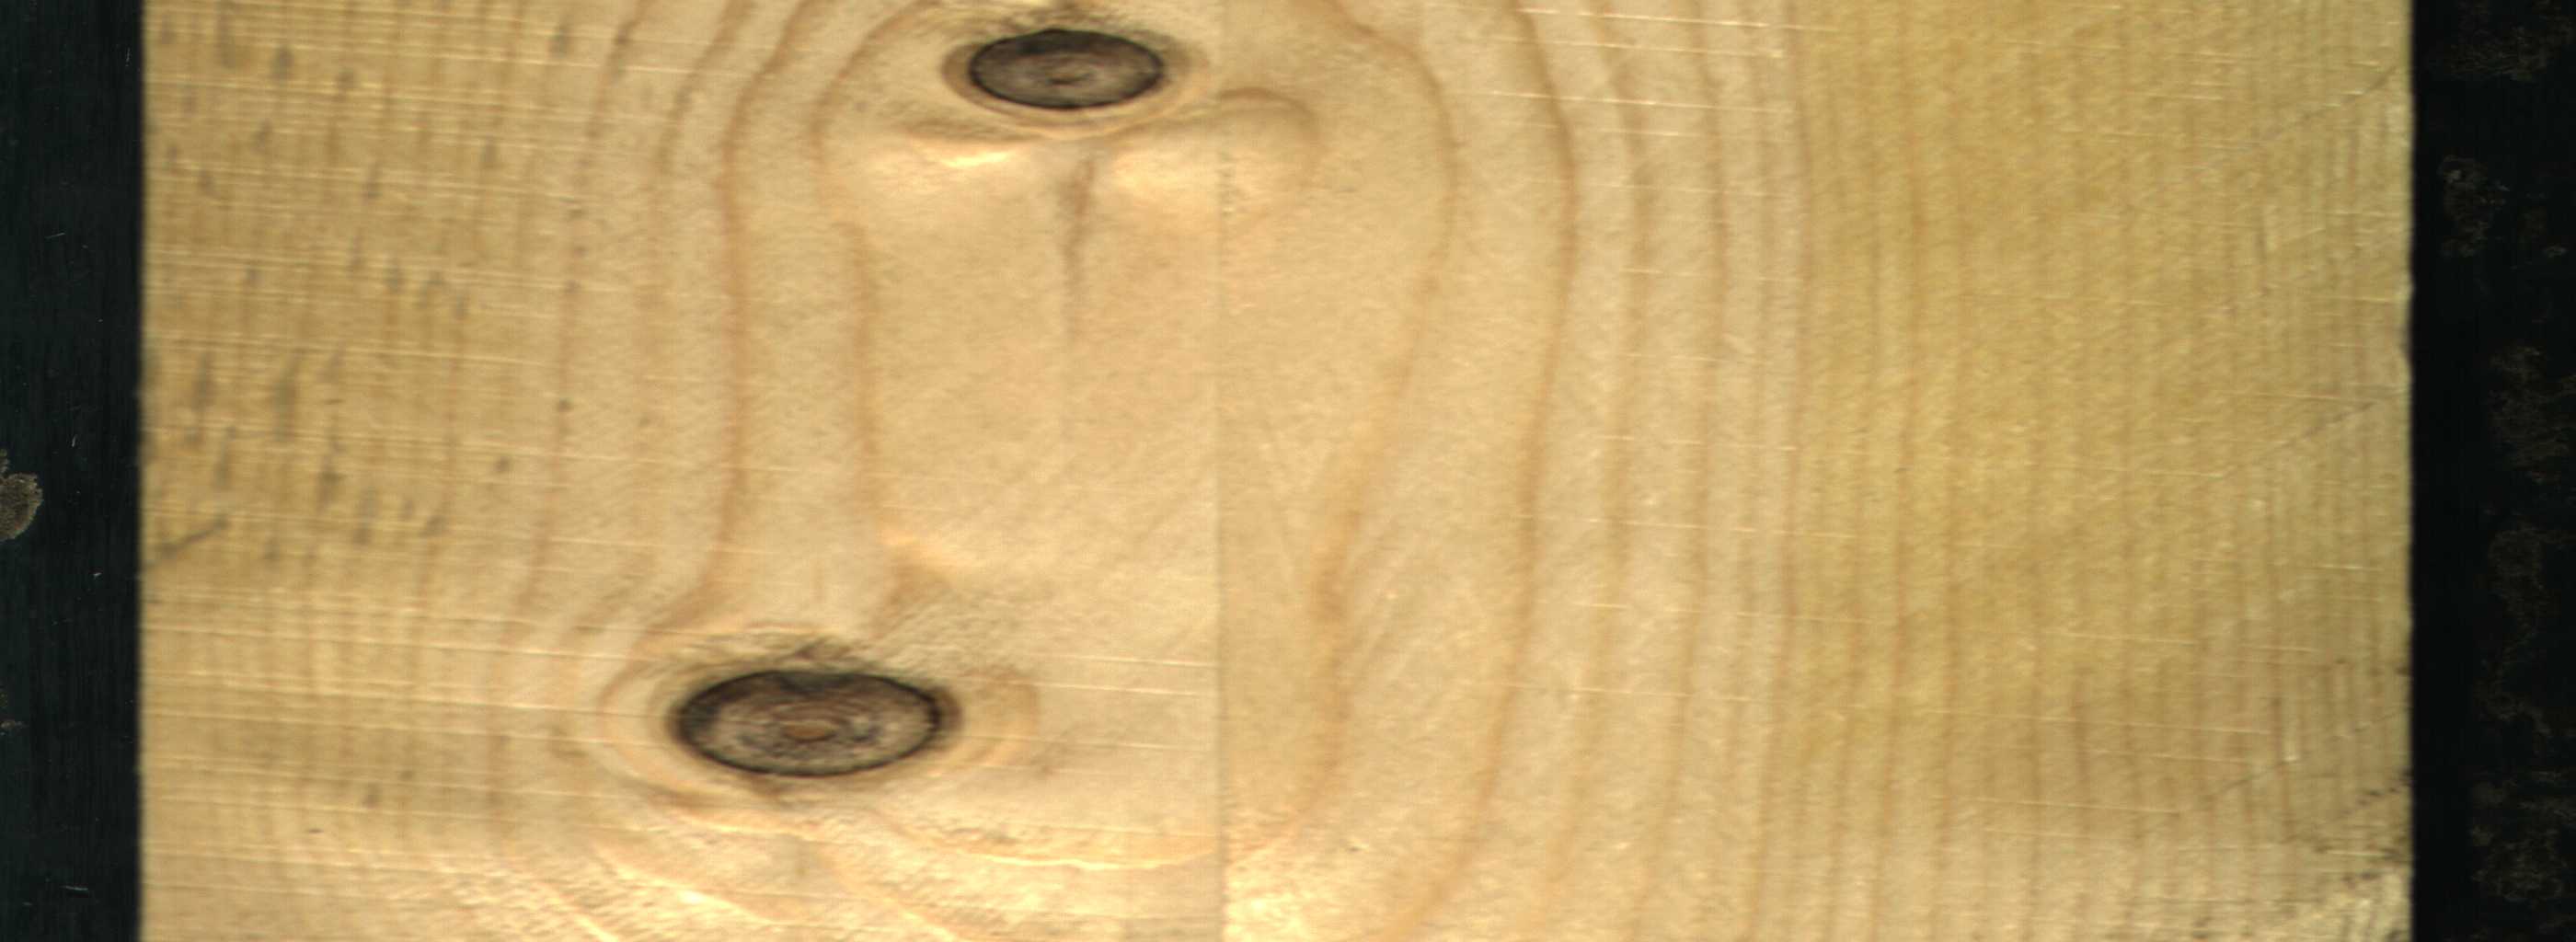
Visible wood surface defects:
Dead_Knot
Dead_Knot